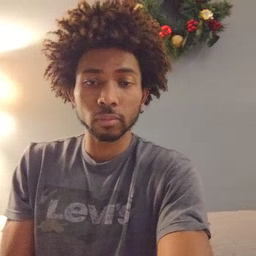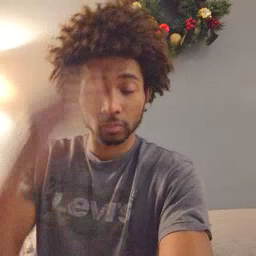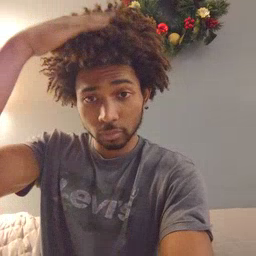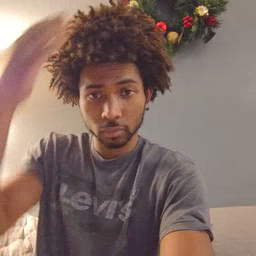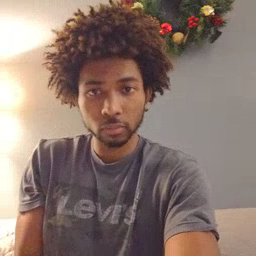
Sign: hat